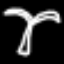
Label: palm tree